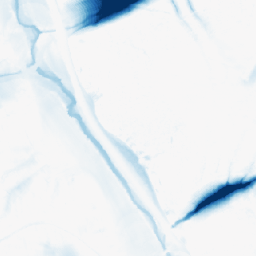
Category: morphological
Decomposition family: morphological_ellipse
Decomposition parameters: operation: closing
width: 50
height: 50
Upsampling method: nearest
Upsampling parameters: scale: 4
Upsampling scale: 4